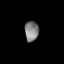
Tissue: lung
Cell type: T cells
Senescence score: 0.1499
Nuclear area (px): 274
Mean DAPI intensity: 128.861